Question: I'm using FPDF with PHP to add an image to a PDF. But the image quality in the PDF is much worse than the original image, as you can see here:

Relevant code:
'''
$image_height = 40;
$image_width = 40;
$pdf = new FPDF();
$pdf->AddPage();
$start_x = $pdf->GetX();
$start_y = $pdf->GetY();
$pdf->Image('./images/ds_pexeso_ros_0_17.jpg', $pdf->GetX(), $pdf->GetY(), $image_height, $image_width);
$pdf->Output("pexeso".date("Y-m-d"),"I");
'''
The original image is 150x150 pixels.
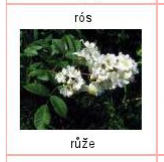
Answer: I faced the same problem in projects for customers.
Blurry pictures in a generated pdf document even with hires images.
It took me a couple of hours, but this is what worked for me.
I have a taken a look at the code and saw that there was a scale factor being set in the constructor of the pdf document:
'''
//Scale factor
if($unit=='pt')
$this->k=1;
elseif($unit=='mm')
$this->k=72/25.4;
elseif($unit=='cm')
$this->k=72/2.54;
elseif($unit=='in')
$this->k=72;
else
$this->Error('Incorrect unit: '.$unit);
'''
The scalefactor is depending on the value given in the constructor of the pdf document:
'''
function FPDF($orientation='P',$unit='mm',$format='A4')
'''
The default is 'mm'. In most of my documents I initiate a pdf document like:
'''
$pdf = new PDF('P');
'''
This means that there will be a scalefactor of 72/25.4 = 2.83 used.
When I placed an image before I just used:
'''
$this->Image('path/to/file', 0, 0);
'''
This way I got the blurry images.
It is also possible to give the width of the image in the command
'''
$this->Image('path/to/file', 0, 0, 200); // for a image width 200
'''
This gave me an image that was far too large. But - and here comes the trick - when you divide the real width by the scalefactor (in my case 2.83) and put this in this statement it gives a perfectly sharp image:
'''
$this->Image('path/to/file', 0, 0, 71); // for a image width 200 / 2.83 = app 71
'''
I hope this works for you too!